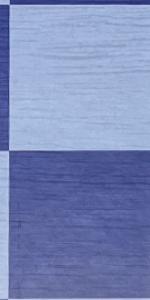
Label: Empty